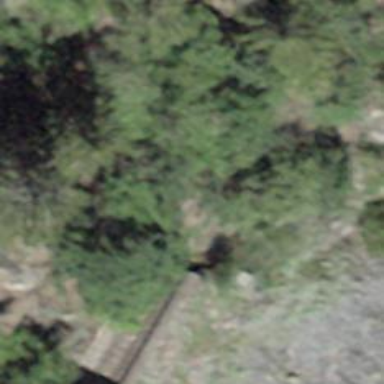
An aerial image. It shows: Narrow-gauge electrified railway passing through tunnel.